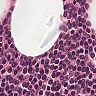
Metastatic tissue present: no